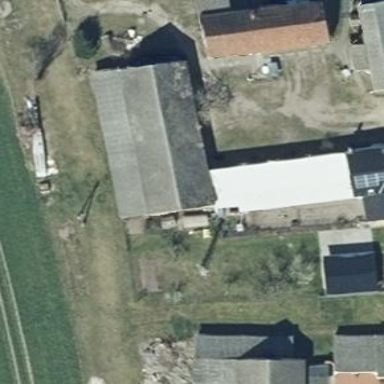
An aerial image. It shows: Flat-roofed grey farm auxiliary building.